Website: macys
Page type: store-pickup
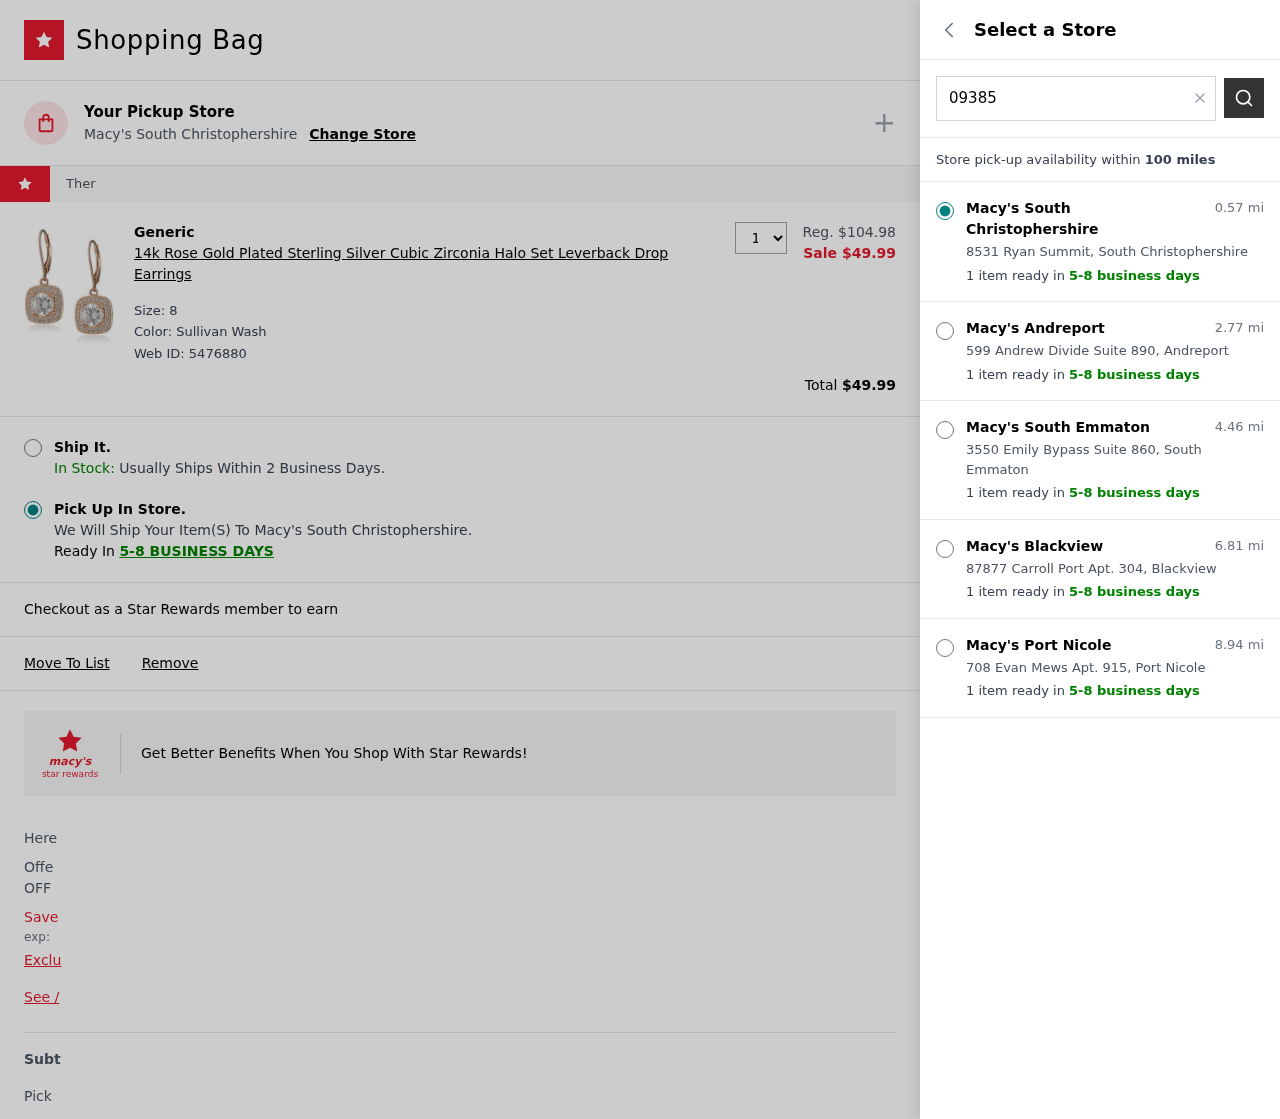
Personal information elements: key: PII_LOCATION1_CITY
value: South Christophershire
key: PII_LOCATION1_STREET
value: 8531 Ryan Summit
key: PII_LOCATION2_CITY
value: Andreport
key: PII_LOCATION2_STREET
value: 599 Andrew Divide Suite 890
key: PII_LOCATION3_CITY
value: South Emmaton
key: PII_LOCATION3_STREET
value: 3550 Emily Bypass Suite 860
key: PII_LOCATION4_CITY
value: Blackview
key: PII_LOCATION4_STREET
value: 87877 Carroll Port Apt. 304
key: PII_LOCATION5_CITY
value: Port Nicole
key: PII_LOCATION5_STREET
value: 708 Evan Mews Apt. 915
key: PII_POSTCODE
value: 09385
Product elements: key: PRODUCT1_BRAND
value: Generic
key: PRODUCT1_NAME
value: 14k Rose Gold Plated Sterling Silver Cubic Zirconia Halo Set Leverback Drop Earrings
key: PRODUCT1_PRICE
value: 49.99
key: PRODUCT1_QUANTITY
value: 1
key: PRODUCT1_ORIGINAL_PRICE
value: $104.98
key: PRODUCT1_WEB_ID
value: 5476880
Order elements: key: ORDER_TOTAL
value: $49.99
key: ORDER_DELIVERY_DATE
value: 5-8 business days
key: ORDER_DELIVERY_DATE
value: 5-8 BUSINESS DAYS
Search elements: key: SEARCH_LOCATION
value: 09385